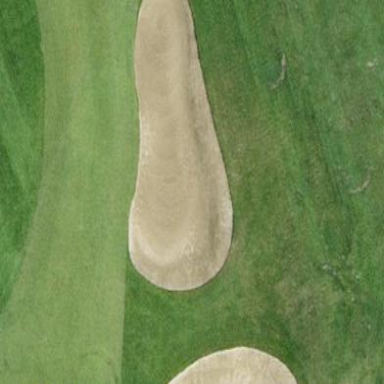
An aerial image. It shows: Sand bunker on golf course.